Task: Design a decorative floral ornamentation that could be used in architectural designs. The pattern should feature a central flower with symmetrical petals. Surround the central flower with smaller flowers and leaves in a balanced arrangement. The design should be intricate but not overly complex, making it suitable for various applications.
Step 80:
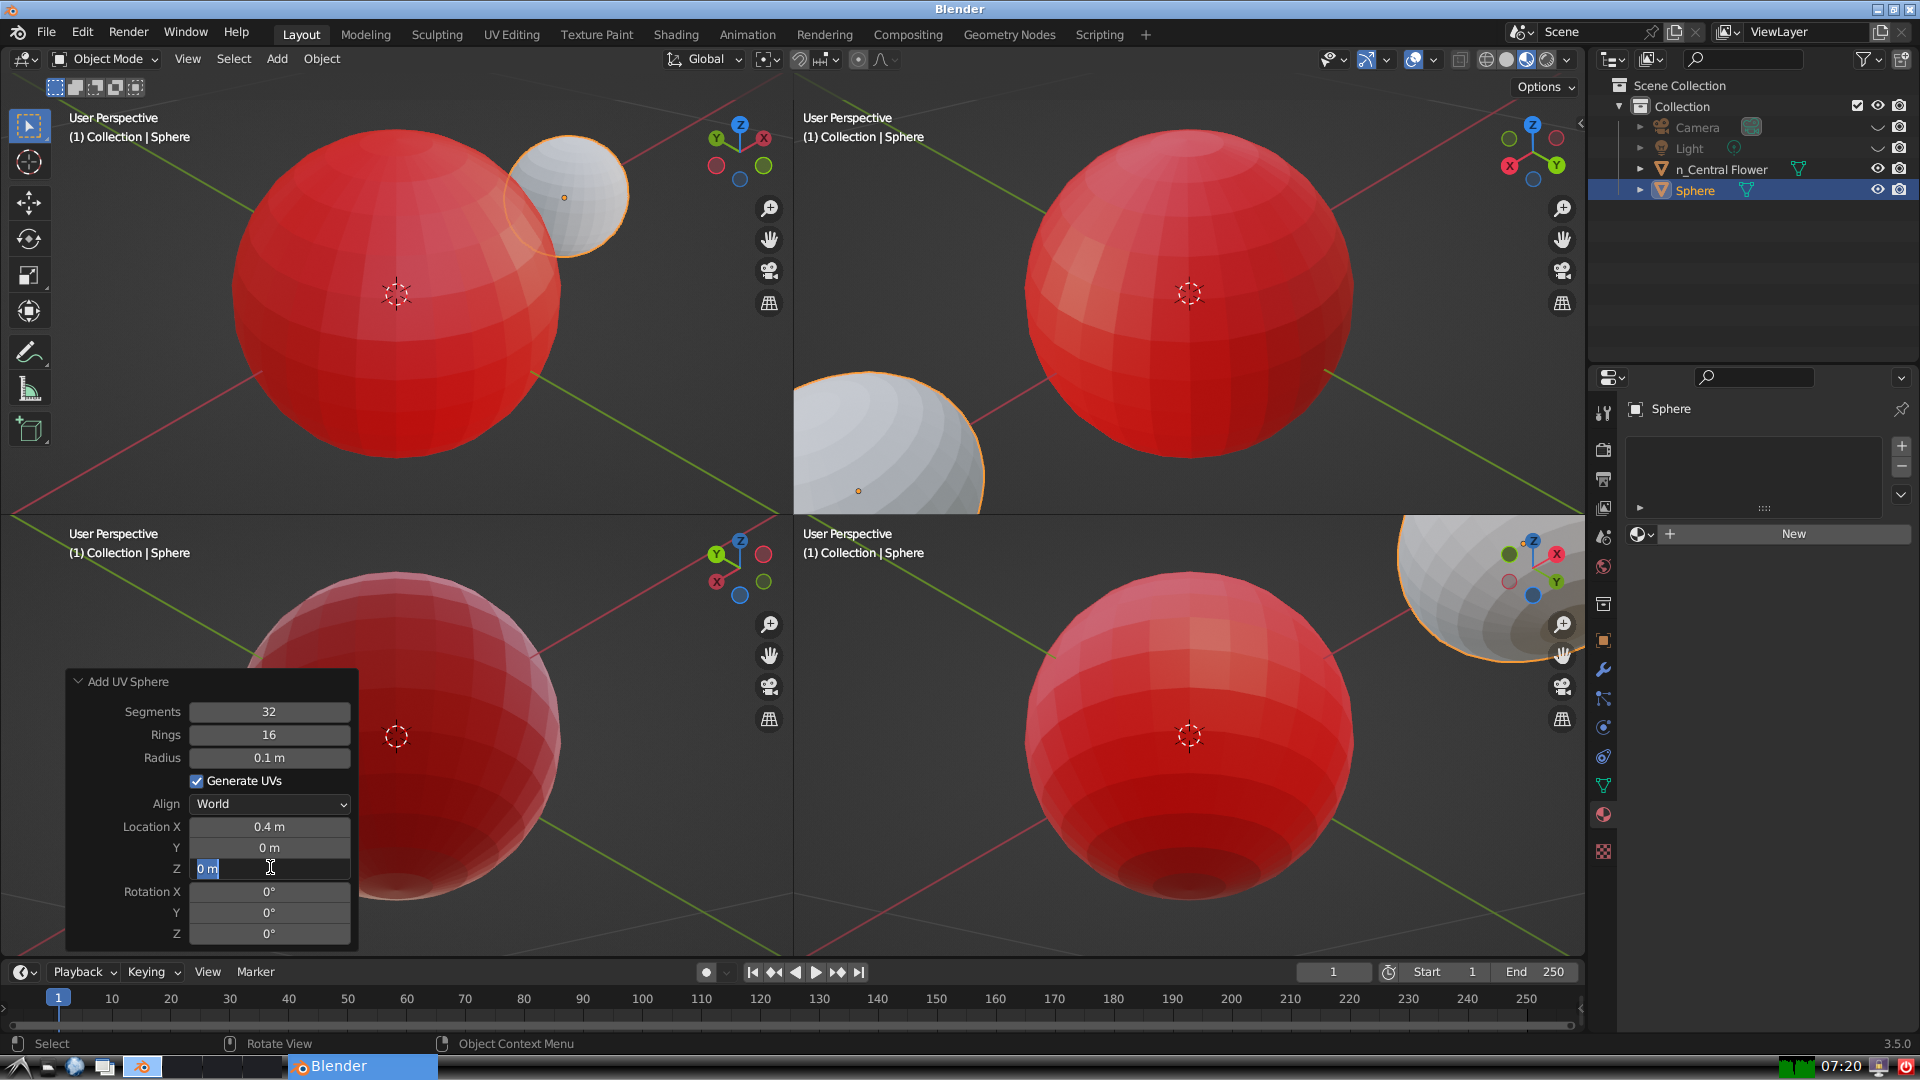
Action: input_text: 0.0